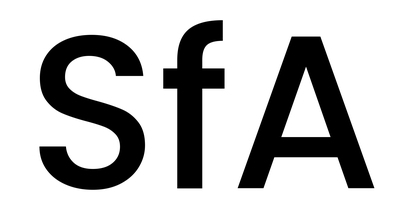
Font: Poppins-Medium